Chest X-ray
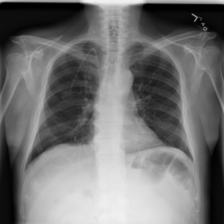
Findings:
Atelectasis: negative
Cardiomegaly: negative
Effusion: negative
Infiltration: negative
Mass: negative
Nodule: negative
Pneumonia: negative
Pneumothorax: negative
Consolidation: negative
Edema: negative
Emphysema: negative
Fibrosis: negative
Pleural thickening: negative
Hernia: negative